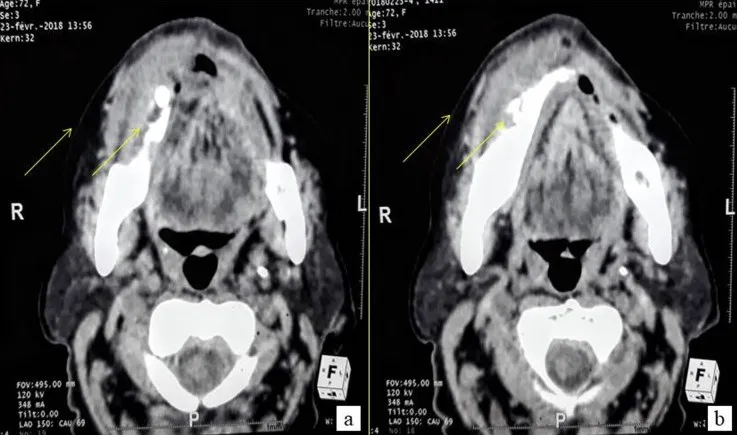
craniofacial CT-scan: axial sections, narrow window.
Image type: radiology (ct)